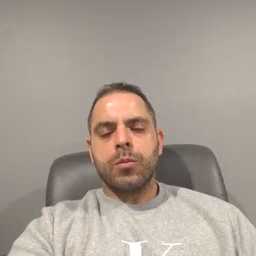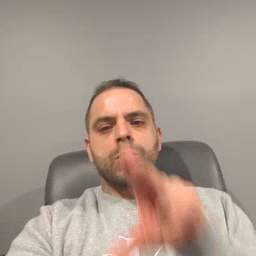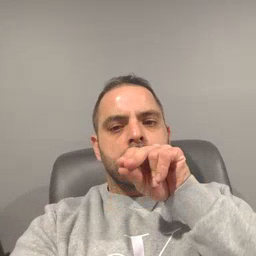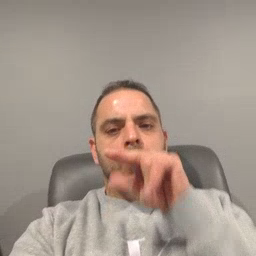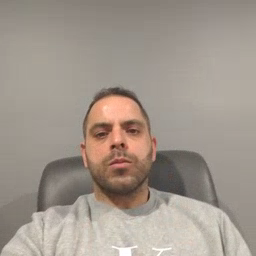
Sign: duck